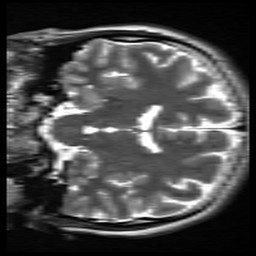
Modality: inplaneT2
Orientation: coronal
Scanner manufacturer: siemens
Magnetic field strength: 3 T
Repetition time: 7.02 s
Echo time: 0.069 s